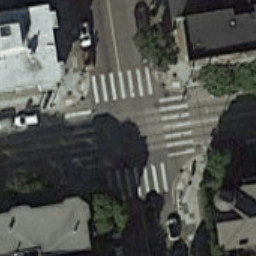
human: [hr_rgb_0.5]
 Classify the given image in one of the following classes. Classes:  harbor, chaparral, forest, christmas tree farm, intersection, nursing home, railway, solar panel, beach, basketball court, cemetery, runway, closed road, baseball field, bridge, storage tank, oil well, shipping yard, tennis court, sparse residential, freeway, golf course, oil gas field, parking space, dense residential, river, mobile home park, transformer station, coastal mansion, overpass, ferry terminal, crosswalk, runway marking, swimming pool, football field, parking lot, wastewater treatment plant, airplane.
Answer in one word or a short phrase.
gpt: crosswalk